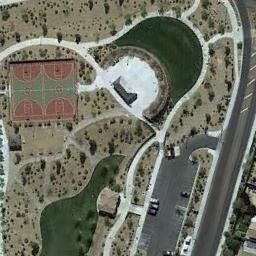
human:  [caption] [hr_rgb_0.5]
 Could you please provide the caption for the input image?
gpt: There are two basketball courts on the sand .

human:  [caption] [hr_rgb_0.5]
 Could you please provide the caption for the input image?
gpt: There are two basketball courts on the open place with a road pass by .

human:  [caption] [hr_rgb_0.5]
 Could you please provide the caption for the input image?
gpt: Two basketball courts between two lakes while a parking lot and a road beside .

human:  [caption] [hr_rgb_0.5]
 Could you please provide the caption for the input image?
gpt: The basketball courts are built on the bare land,Which have some vegetation,Next to a curve road .

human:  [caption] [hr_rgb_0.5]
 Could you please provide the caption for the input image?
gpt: Many trees are near two basketball courts .